Question: I want to create a webpage where, when the user's cursor is in a certain region of the screen, and he "draws" an imaginary circle in that region, javascript detects that gesture and carries out a function. For a square, a different function would be carried out.
I have never seen this done, but I believe that with javascript and HTML5 canvas, it should be completely possible.
How can I do this in a way that will allow me to detect a user's imperfect gesture shape input and have my scripts differentiate between the different gestures/shapes?

This is not only a touch-screen function. It must work with a normal cursor as well, with the user's mouse.
Websites can use this to allow their users to use gesture shortcuts, with both mouse and hand, to visit specific pages, or trigger functions that the user uses often within a site. For example, a user could draw a question mark on the center of any stack overflow page to be sent straight to the new question page. Users could even be allowed to make their own gestures for viewing favorite questions, going to the home page or submitting an answer for the current question page.
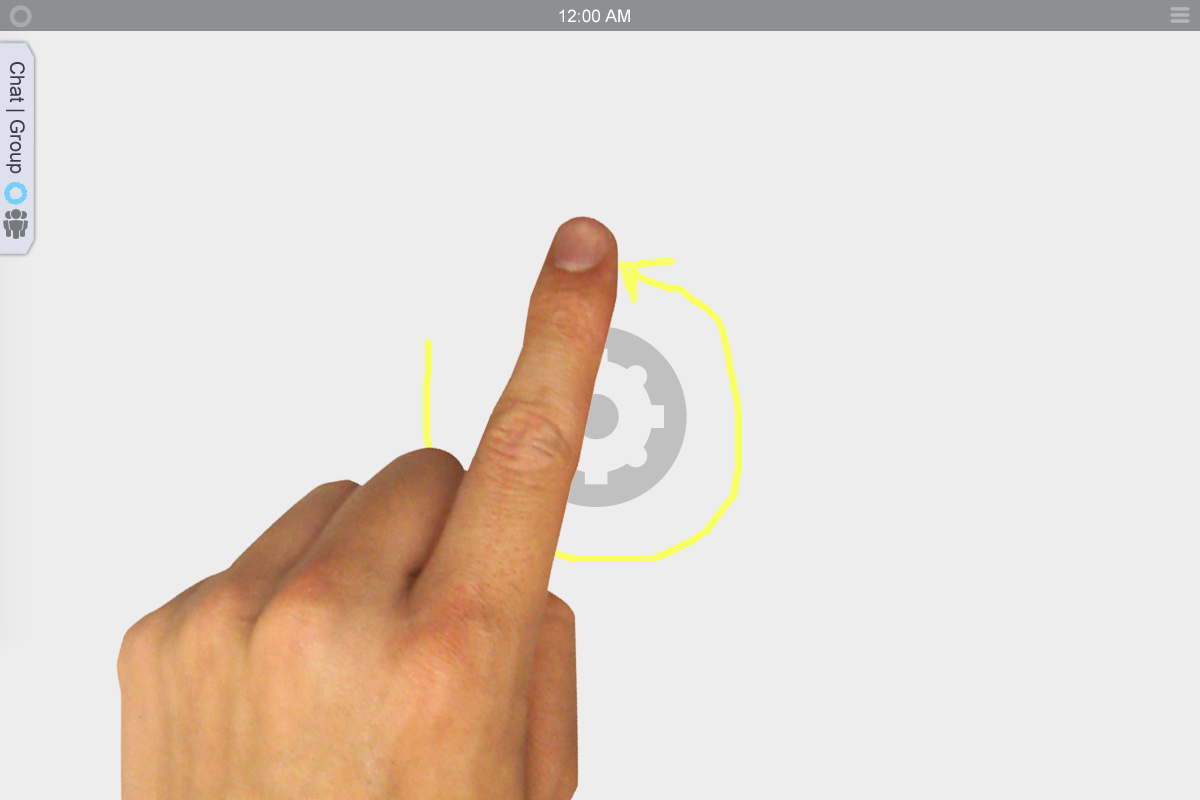
Answer: I've been meaning to implement something like this myself but for a different use case. I wanted my users to be able to draw "circles" and "rectangles" and "diamonds" by hand and my software will substitute them with perfect circles, rectangles and diamonds instead of the original wriggly line. It's for a simple graph/chart drawing webapp I've had in mind.
Anyway, what's needed is to detect shapes from user's imperfect hand drawing. And I think I have a rough idea how to do it.
A few years ago I came across a simple toy handwriting recognition app on the Tcl wiki. It didn't use fancy AI or anything to detect letters but instead used a clever picture "hashing" technique.
The idea is basically this:
1. Divide your writing area into regions - the simplest is a grid but it can be odd shaped regions for improved accuracy.
2. When the user draws something, walk through the list of regions and detect if there's any "ink" in it.
3. If there's "ink", set the value of the region to 1. If not set it to 0. This will give you an array (or string) of 1's and 0's. If you've accumulated an array convert it to a string. This string is your drawing "hash".
4. Compare this "hash" with a database of shape hashes. An exact match is highly unlikely so use a fuzzy matching function like Levenshtein distance to find the closest match.
5. If a match is found (within reasonable threshold) then you've found your shape (in the original algorithm it was a letter or number but the idea can be generalized to shapes).
The following is one example of detecting a triangle:
'''
Sample triangle:
. . . . . . . . . . . . . . . .
0 1 2 # 3 4 .
. . . # # . . .
. . . . . . .#. .#. . . . . . .
5 . # # . .
. . #. .# . .
. . . . . # . . . . # . . . . .
10 . # . . # . .
. . # . . # . .
. . . .#. . . . . . . .#. . . .
15 # . . # .
. #. . . .# .
. . # . . . . . . . . . . # . .
20 # . . . 24 # .
. ########################### .
. . . . . . . . . . . . . . . .
'''
From the above ASCII art. The sample triangle in the database generates the "hash":
'''
00100
01110
01010
11011
11111
'''
Rearranged as a string it's: '0010001110010101101111111'.
Now let's compare a very bad user drawing of a triangle:
'''
User drawing:
. . . . . . . . . . . . . . . .
0 1 2 # 3 4 .
. . . # # . . .
. . . . . . .#. .#. . . . . . .
5 . # # . .
. . # . # . .
. . . . . # . . . . # . . . . .
10 . # . . # . .
. .# . . # . .
. . . .#. . . . . . . .#. . . .
15 # . . # .
. # . . . . # .
. .# . . . . . . ### . . #. .
20### . .#### . ## 24 # .
. #######. . ###### .
. . . . . . . . . . . . . . . .
'''
Which has the hash value of: '0010001110010101111111111'. Comparing it with the original triangle in the database:
'''
triangle: 0010001110010101101111111
drawing: 0010001110010101111111111
difference: -----------------1-------
'''
Now compare the drawing to hashes of other shapes:
'''
circle: 0111011011100011101101110
drawing: 0010001110010101111111111
difference: -1-1-1-1-111-11--1--1---1
square: 1111110001100011000111111
drawing: 0010001110010101111111111
difference: 11-111111111-11-111------
diamond: 0111001010100010101001110
drawing: 0010001110010101111111111
difference: -1-1---1--11-111-1-11---1
'''
Since the triangle is the best match we assume the user is trying to draw a triangle.
There are some strategies that I've been considering to improve the reliability of the algorithm.
1. Instead of just storing 1 and 0 store 0,1,2. This makes the hash in the database a "grayscale" hash which may allow us to catch really badly drawn shapes.
2. Instead of just storing 1 and 0 store 0,1 and "don't care" which may allows us to filter out noise in the drawing and may improve matching.
3. Instead of using a fixed grid get the bounding rect of the drawing then divide the drawing up into the regions. This allows us to detect circles and ovals with the same hash and squares and rectangles with the same hash. It also caters for drawings that are smaller or larger than expected.
As to how to record the drawing - that's up to you. You can use a canvas, SVG or even just polling mouse coordinates using onmousemove.